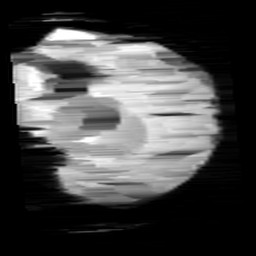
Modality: minIP
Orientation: sagittal
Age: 12
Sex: female
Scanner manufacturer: siemens
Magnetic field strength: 3 T
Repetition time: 0.027 s
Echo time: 0.02 s